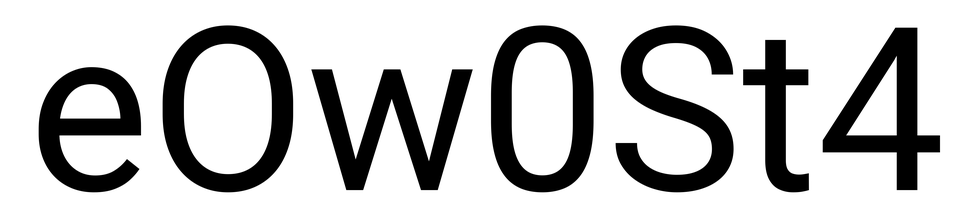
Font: Roboto_Regular